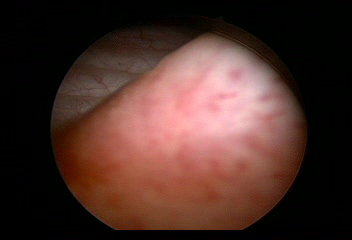
Modality: WLC
Class: Normal mucosa
Bladder cancer association: No